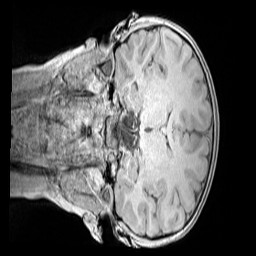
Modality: MP2RAGE
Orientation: coronal
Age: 11
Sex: female
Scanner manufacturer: siemens
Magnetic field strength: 3 T
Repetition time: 4 s
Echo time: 0.00299 s